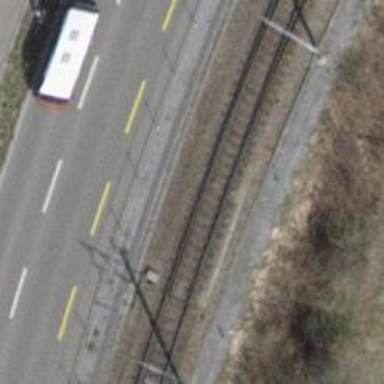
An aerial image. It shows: Railway switch.